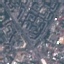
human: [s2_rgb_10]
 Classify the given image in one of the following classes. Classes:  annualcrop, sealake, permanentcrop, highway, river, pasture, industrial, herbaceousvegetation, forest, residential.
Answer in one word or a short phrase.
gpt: Residential